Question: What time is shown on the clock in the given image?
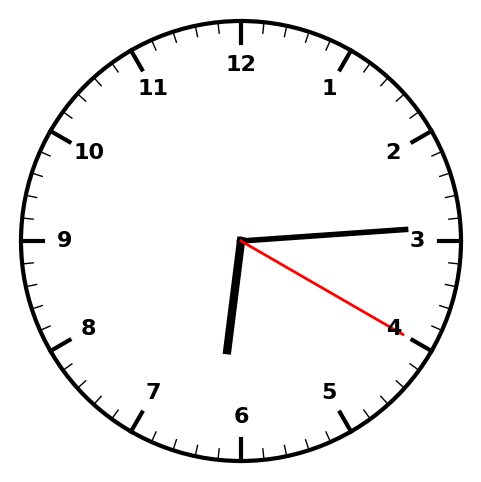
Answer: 06:14:20